Question: These are my requirements:
1. I have a table(upload_training_files)
2. The fields are id, organisation_id(foreign), year_id(foreign), created_by, created_at, updated_by, updated_at, file_path.
3. The organisation_id field refers to id field of organisations. It should be auto_incremented and also should identify with a sequence table(upload_training_file_organisation_id_fk_seq).
I have failed to do this in Laravel after repeated attempts. This is my schema:
'''
<?php
use Illuminate\Database\Schema\Blueprint;
use Illuminate\Database\Migrations\Migration;
class CreateUploadTrainingFileTable extends Migration {
public function up()
{
Schema::create('upload_training_file', function(Blueprint $table) {
$table->bigincrements('id');
$table->biginteger('organisation_id_fk')->unsigned()->unique();
$table->foreign('organisation_id_fk')->references('organisation_id')->on('organisations');
$table->biginteger('year_id_fk')->unsigned()->unique();
$table->foreign('year_id_fk')->references('year_id')->on('year_of_performance');
$table->biginteger('created_by')->nullable();
$table->time('created_at')->nullable();
$table->biginteger('updated_by');
$table->time('updated_at')->nullable();
$table->string('file_path')->nullable();
});
}
public function down()
{
Schema::drop('upload_training_file');
}
}
'''
Here's the snapshot of the database table

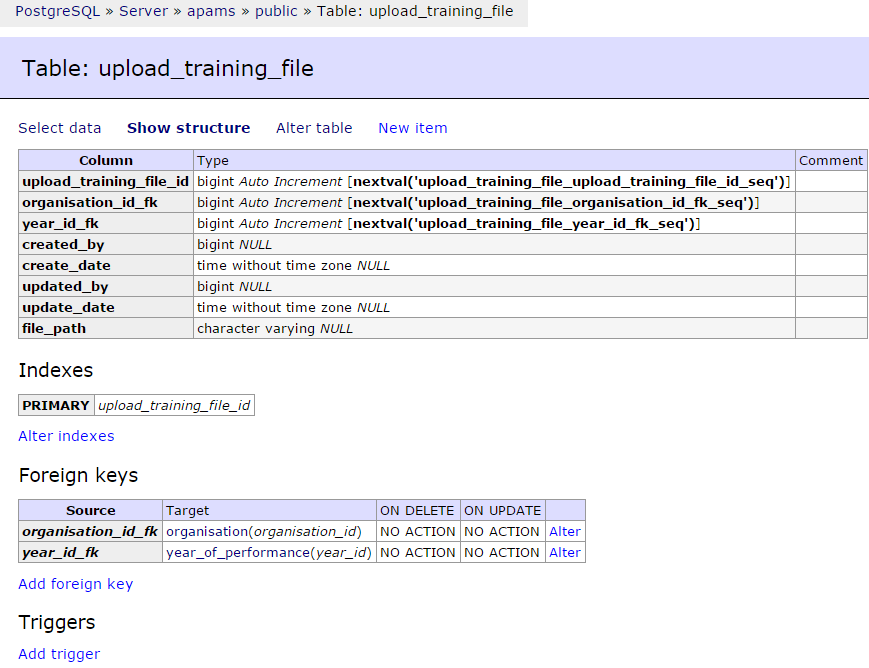
Answer: :)
'auto increment'
'''
<?php
use Illuminate\Database\Schema\Blueprint;
use Illuminate\Database\Migrations\Migration;
class CreateUploadTrainingFileTable extends Migration {
/**
* Run the migrations.
*
* @return void
*/
public function up()
{
Schema::create('upload_training_file', function(Blueprint $table) {
$table->bigincrements('upload_training_file_id');
});
Schema::table('upload_training_file', function($table)
{
$table->dropPrimary('upload_training_file_upload_training_file_id_primary');
});
Schema::table('upload_training_file', function($table)
{
$table->bigincrements('organisation_id_fk')->unsigned()->after('id');;
$table->foreign('organisation_id_fk')->references('organisation_id')->on('organisation');
});
Schema::table('upload_training_file', function($table)
{
$table->dropPrimary('upload_training_file_organisation_id_fk_primary');
});
Schema::table('upload_training_file', function($table)
{
$table->bigincrements('year_id_fk')->unsigned()->after('organisation_id_fk');;
$table->foreign('year_id_fk')->references('year_id')->on('year_of_performance');
$table->biginteger('created_by')->nullable();
$table->time('create_date')->nullable();
$table->biginteger('updated_by')->nullable;
$table->time('update_date')->nullable();
$table->string('file_path')->nullable();
});
Schema::table('upload_training_file', function($table)
{
$table->dropPrimary('upload_training_file_year_id_fk_primary');
$table->primary('upload_training_file_id');
});
}
/**
* Reverse the migrations.
*
* @return void
*/
public function down()
{
Schema::drop('upload_training_file');
}
}
'''